Field crop: tomato
Growth stage: 2
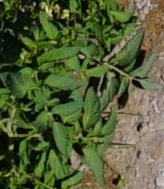
Species: tomato